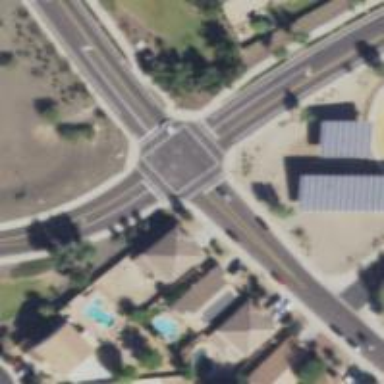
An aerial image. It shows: Marked crossing on the road.